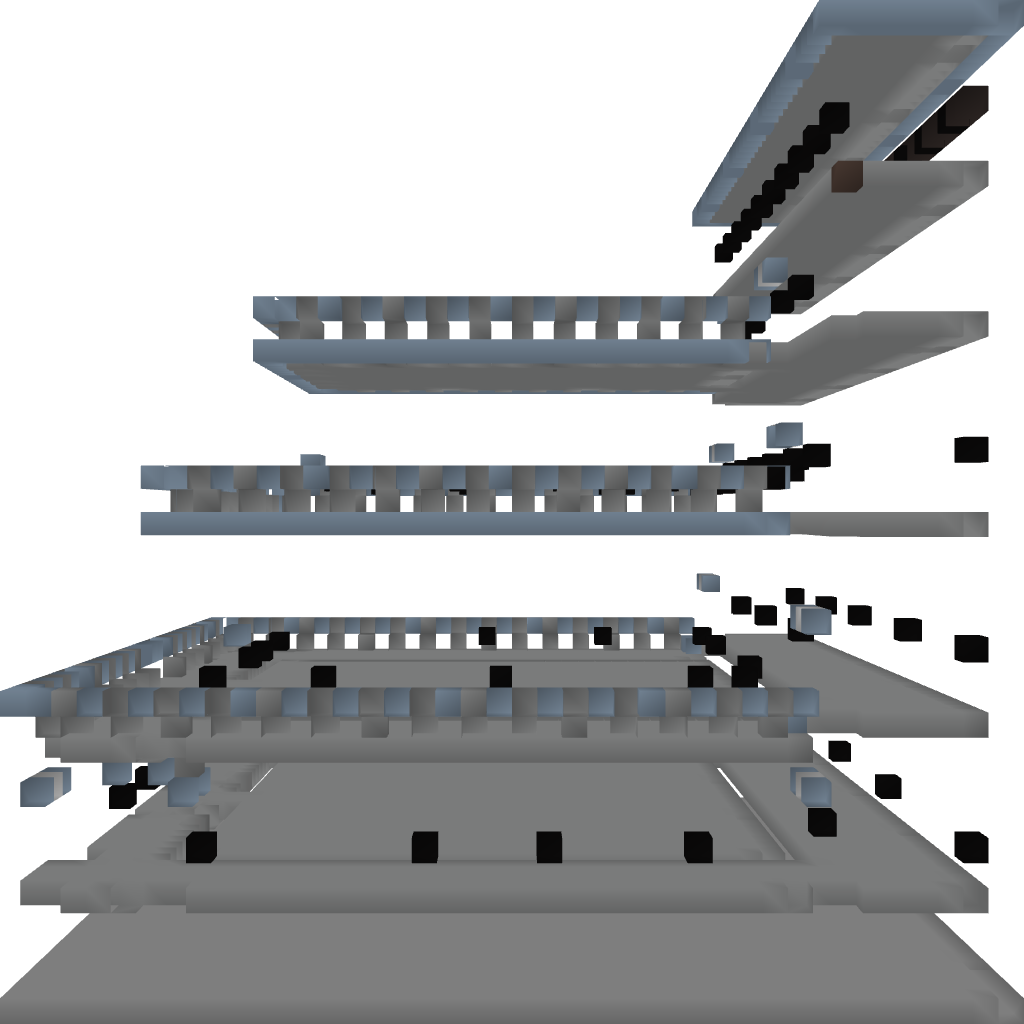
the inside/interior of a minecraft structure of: City Capital Fortress